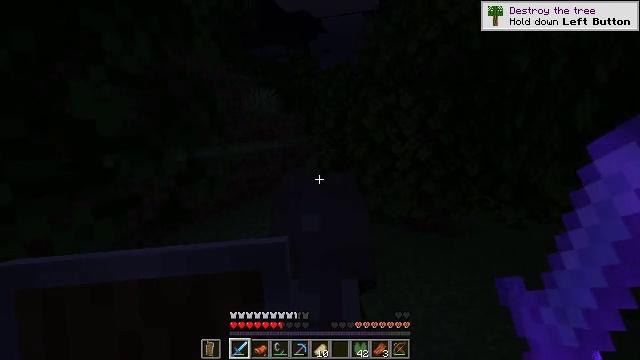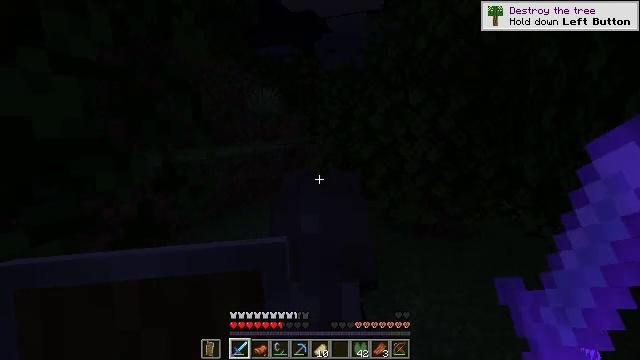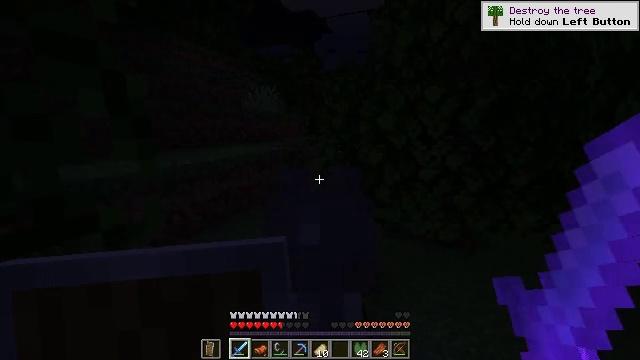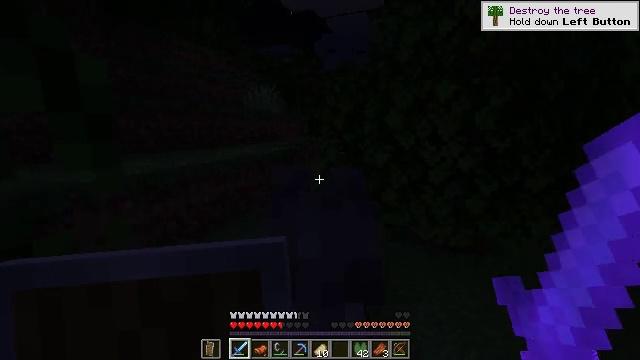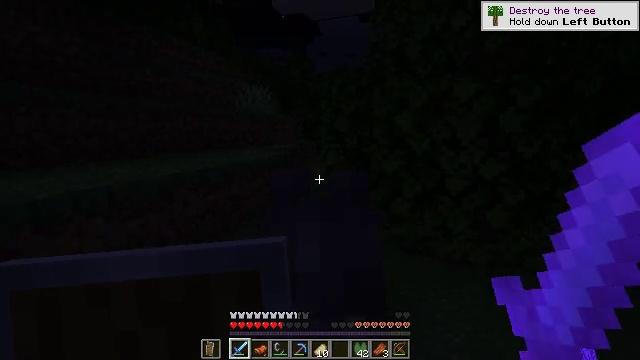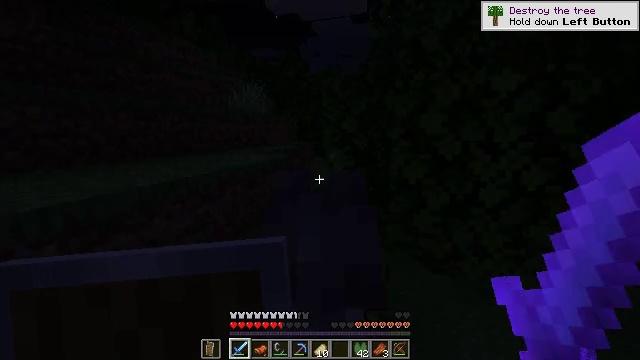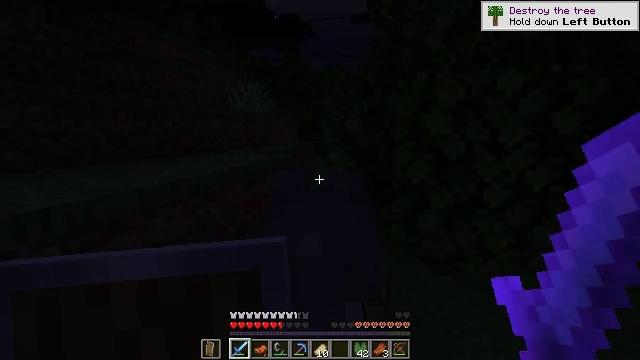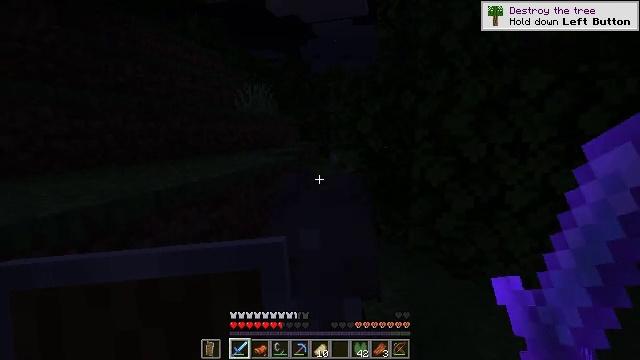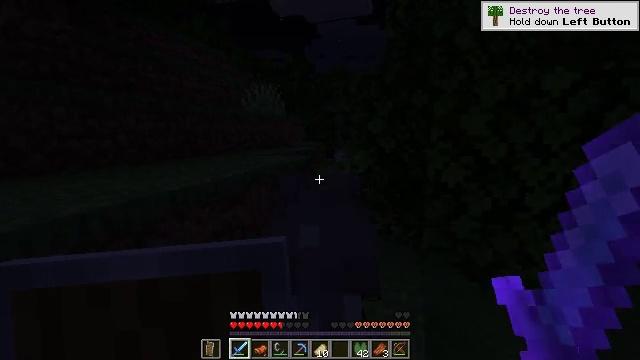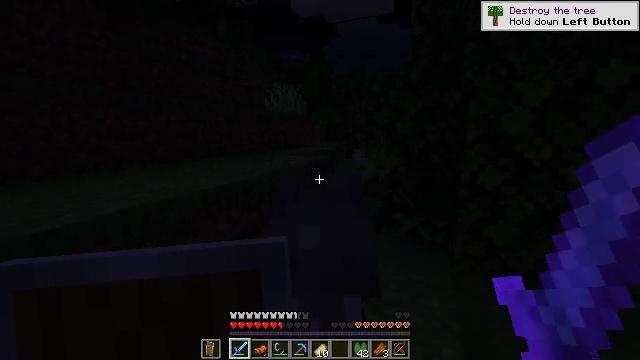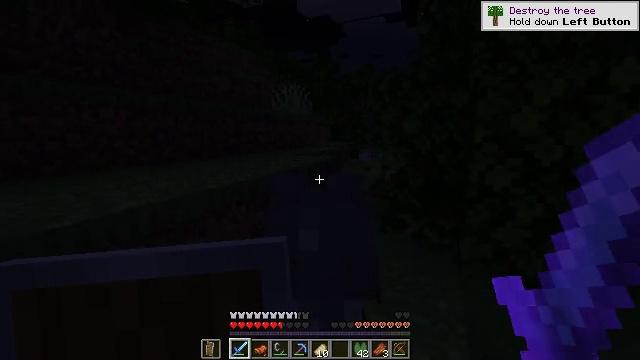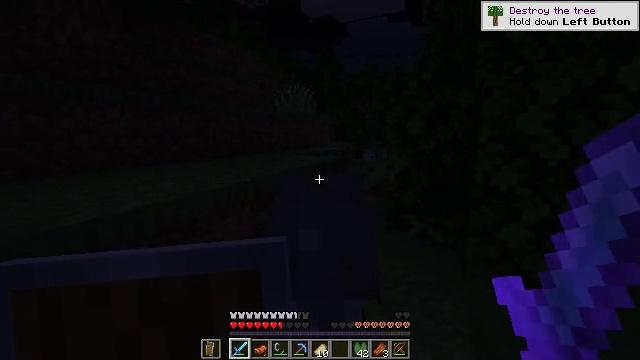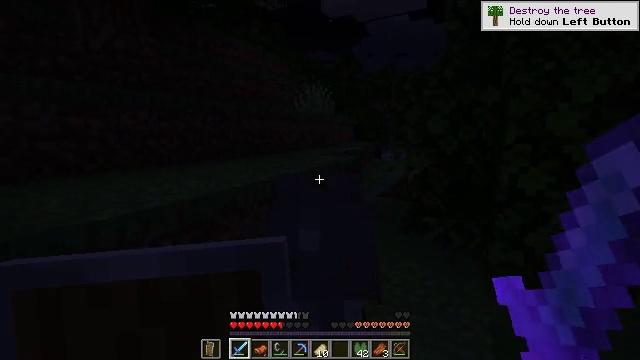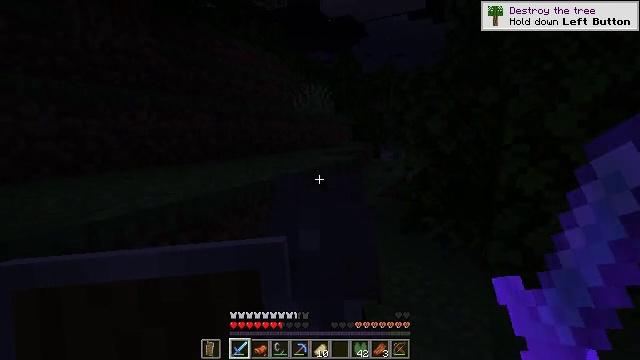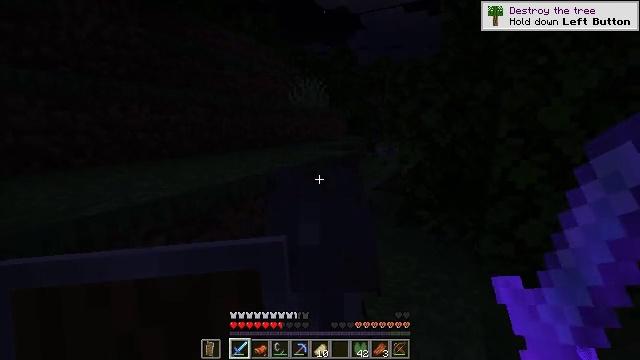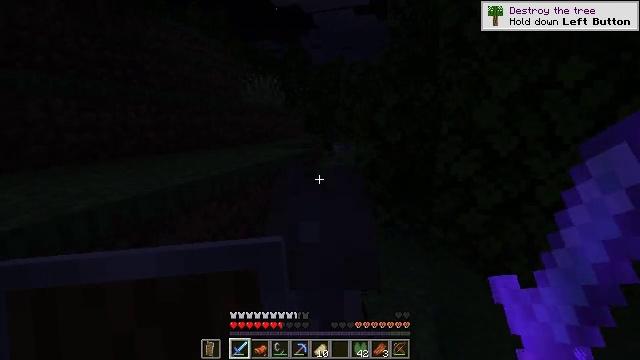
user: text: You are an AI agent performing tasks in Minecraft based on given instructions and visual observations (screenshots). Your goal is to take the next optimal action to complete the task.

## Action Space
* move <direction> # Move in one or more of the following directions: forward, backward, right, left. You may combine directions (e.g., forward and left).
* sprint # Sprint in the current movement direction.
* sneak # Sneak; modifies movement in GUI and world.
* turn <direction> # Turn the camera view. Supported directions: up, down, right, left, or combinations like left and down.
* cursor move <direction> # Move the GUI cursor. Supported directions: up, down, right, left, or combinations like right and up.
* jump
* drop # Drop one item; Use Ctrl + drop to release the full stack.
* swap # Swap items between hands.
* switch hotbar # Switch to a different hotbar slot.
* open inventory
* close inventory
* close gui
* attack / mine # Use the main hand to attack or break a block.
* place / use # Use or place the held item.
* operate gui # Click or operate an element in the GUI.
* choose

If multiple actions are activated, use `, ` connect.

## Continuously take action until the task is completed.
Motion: motion action
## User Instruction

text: Gather birch leaves using hands or shears.
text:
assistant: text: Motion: move forward and move left
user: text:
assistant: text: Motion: move forward and move left
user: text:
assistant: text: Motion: move forward, turn right
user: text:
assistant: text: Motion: move forward, turn right
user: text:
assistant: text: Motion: move forward
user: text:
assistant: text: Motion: move forward
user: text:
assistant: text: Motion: move forward
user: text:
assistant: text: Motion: move forward, turn left
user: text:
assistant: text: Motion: move forward, turn left
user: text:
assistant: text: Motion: move forward
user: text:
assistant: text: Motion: move forward, turn left
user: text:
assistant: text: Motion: move forward, turn left
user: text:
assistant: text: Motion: move forward
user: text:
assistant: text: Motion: move forward, turn right and down
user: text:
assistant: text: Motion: move forward, turn right, jump
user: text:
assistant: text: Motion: move forward, turn right, jump
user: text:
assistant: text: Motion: move forward, jump
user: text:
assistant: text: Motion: move forward, jump
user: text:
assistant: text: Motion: move forward and move right, jump
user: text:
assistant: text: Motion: move forward and move right
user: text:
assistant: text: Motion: move forward and move right, turn right
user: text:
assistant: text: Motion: move forward and move right, turn right
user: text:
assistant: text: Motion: move forward and move right, turn right
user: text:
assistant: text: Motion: move forward and move right
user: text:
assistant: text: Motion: move right
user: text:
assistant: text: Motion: move right
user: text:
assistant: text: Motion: move right, turn left
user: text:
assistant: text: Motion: move right, turn left
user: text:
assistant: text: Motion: move right, turn left
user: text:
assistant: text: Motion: move right, turn left